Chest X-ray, AP view. Patient: 87 years old, sex F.
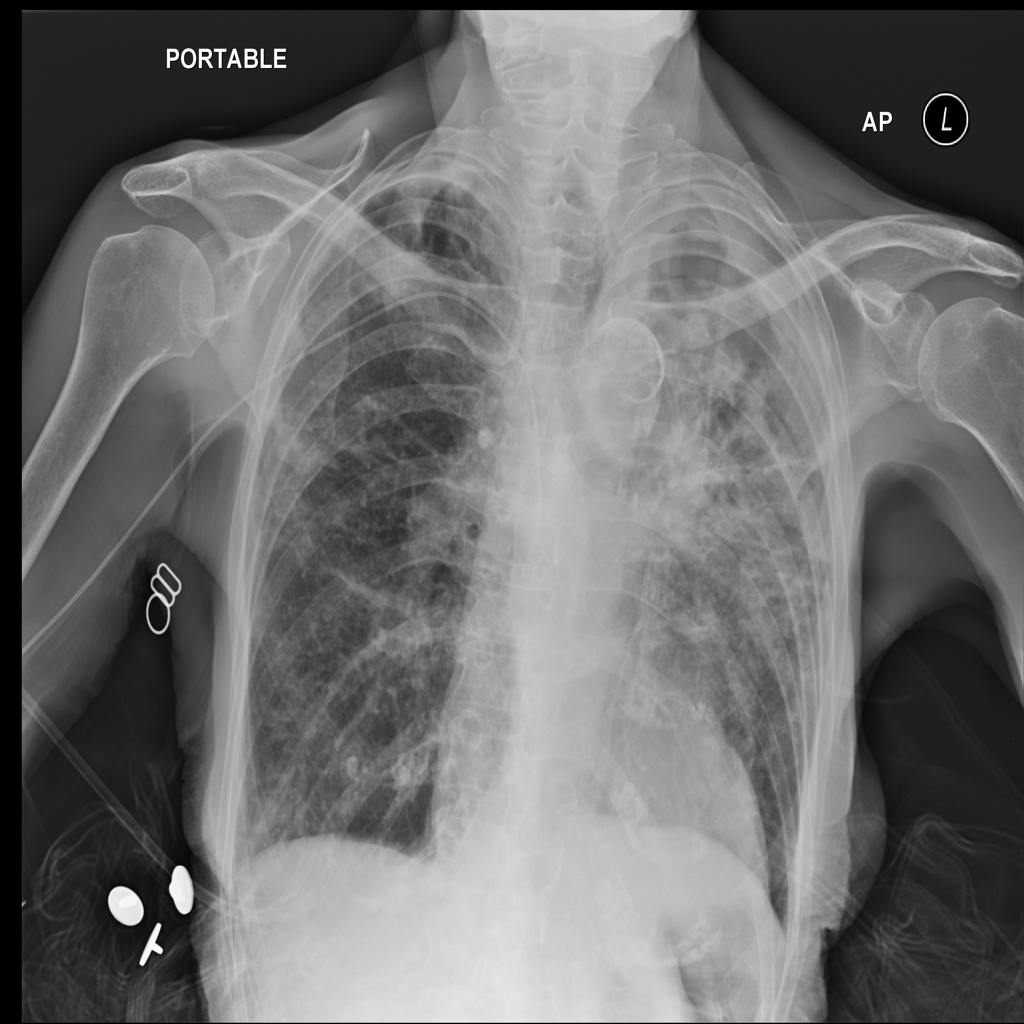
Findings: No Finding